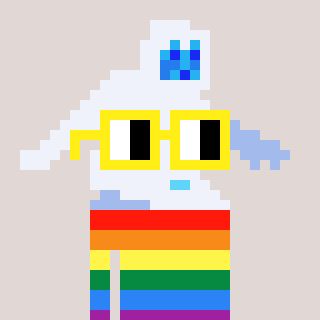
a pixel art character with square yellow glasses, a yeti-shaped head and a grayscale-colored body on a warm background